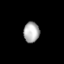
Tissue: lung
Cell type: Fibroblasts
Senescence score: 0.5566
Nuclear area (px): 319
Mean DAPI intensity: 173.784